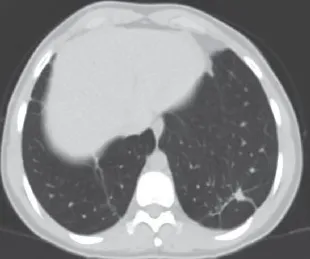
CT scans of the lung abscess regression over the treatment period. C) Complete resolution of the abscess (10/2015).
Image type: radiology (ct)